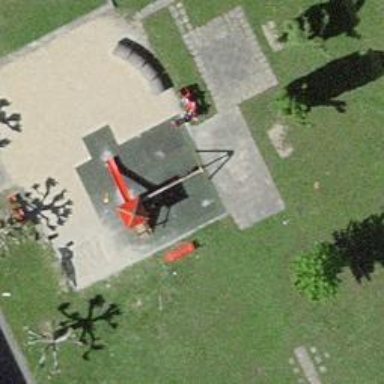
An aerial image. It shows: Playground area for leisure land.